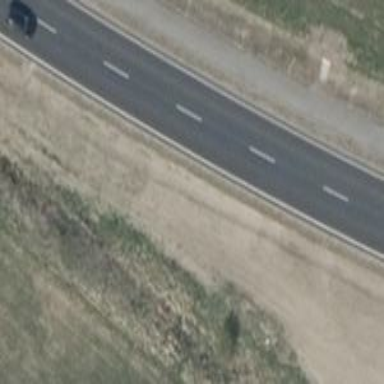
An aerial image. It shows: Asphalt road classified as primary highway.